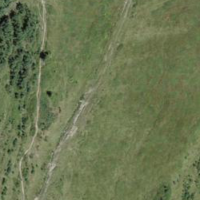
EUNIS habitat code: 23
Species observed at this site:
Rhododendron ferrugineum
Campanula barbata